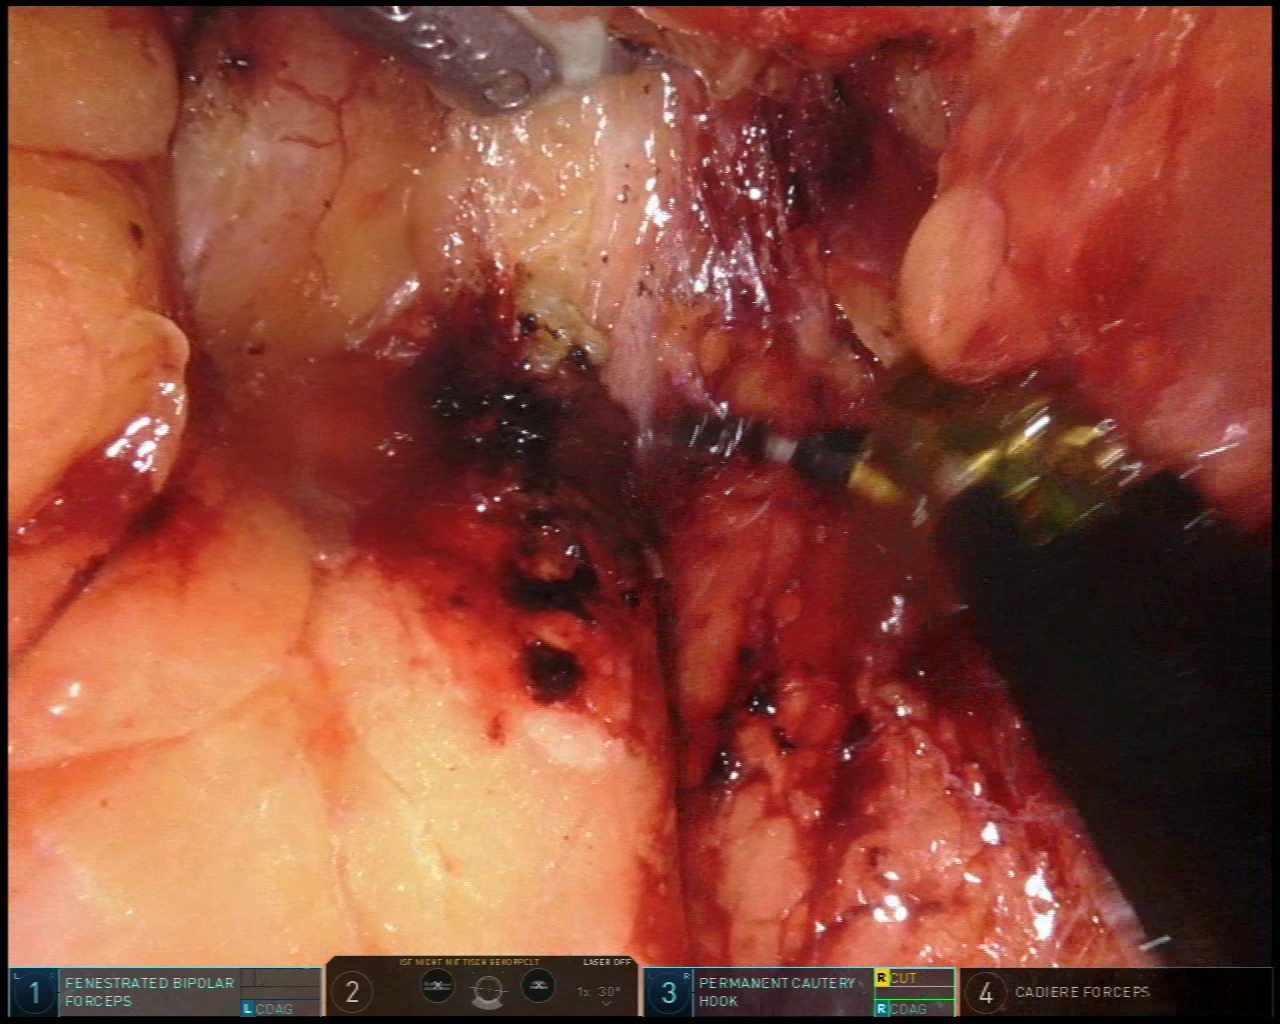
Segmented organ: pancreas
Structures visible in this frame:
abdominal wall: no
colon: no
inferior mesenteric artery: no
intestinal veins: no
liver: no
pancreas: yes
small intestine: no
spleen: no
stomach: no
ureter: no
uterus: no
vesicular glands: no